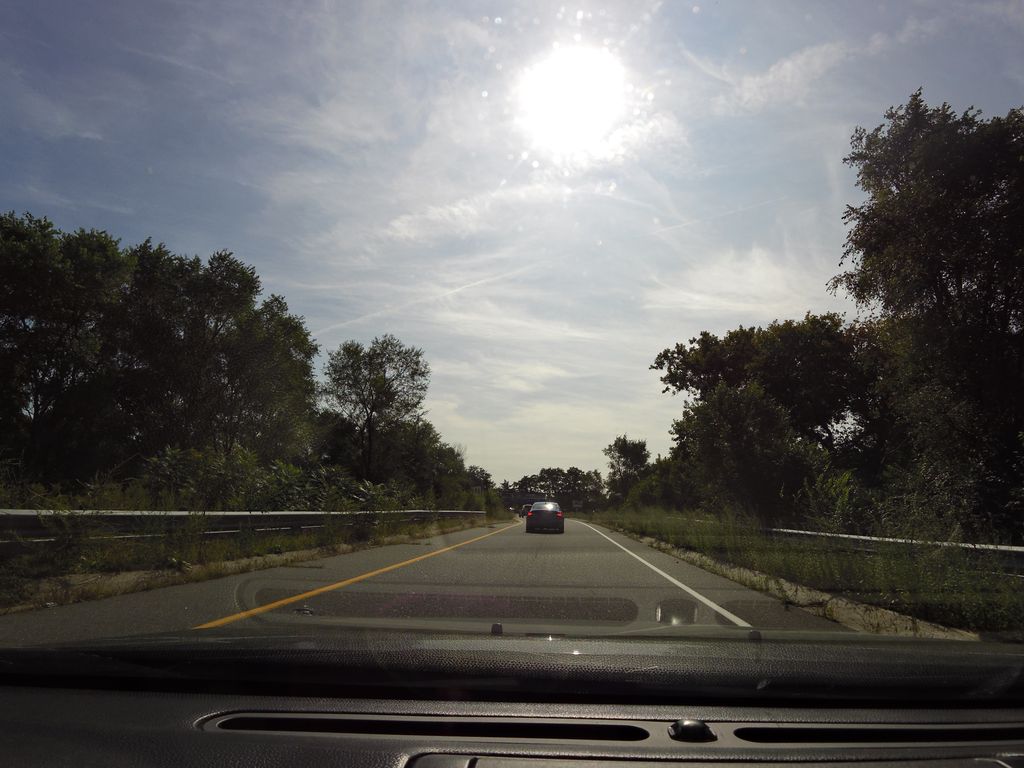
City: hamilton